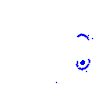
Particle: pion